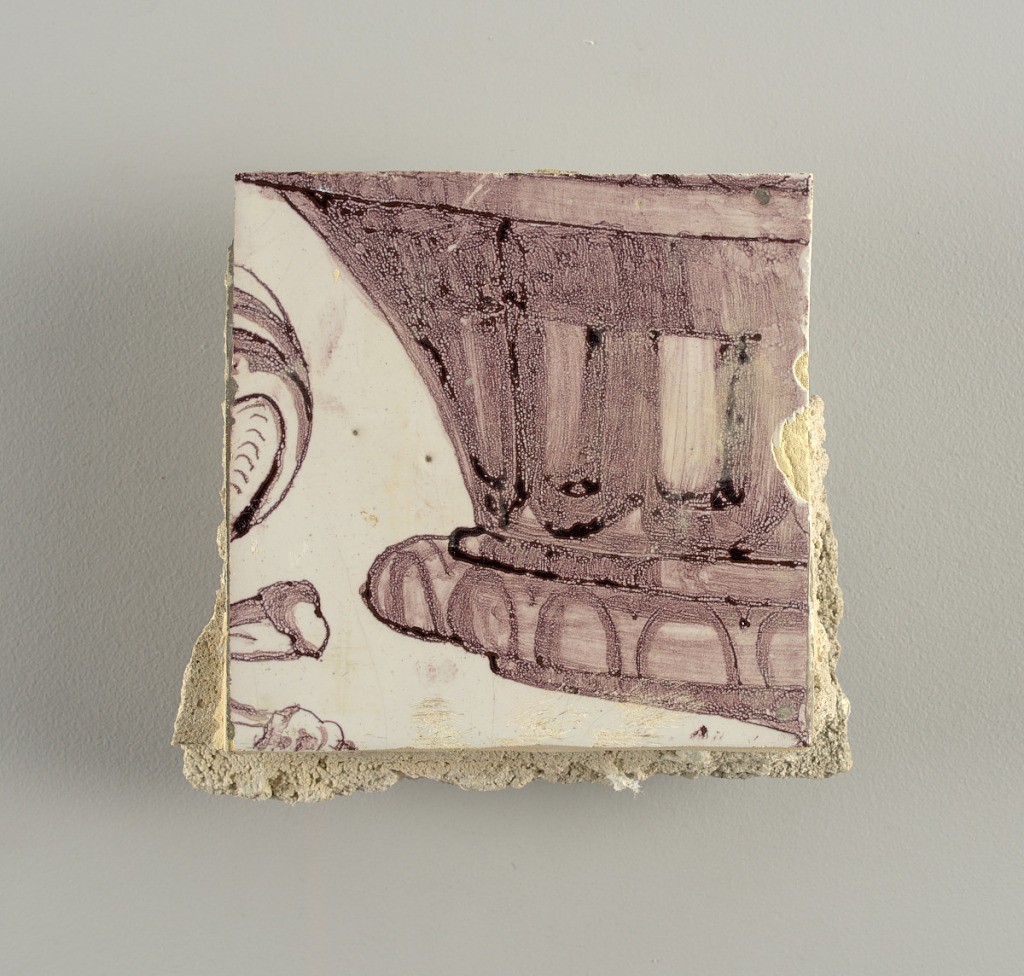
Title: Wall facing
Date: ca. 1725
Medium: Tin-glazed earthenware, underglaze
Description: Horizontal rectangle.  Thirty-seven tiles wide and twenty-one high with opening for door or window nineteen and one-half tiles high and twelve wide.  To left and right of opening, centered canopy above. Left, woman representing Hope, right, a sculputure urn.  Centered above opening, a mascaron.  Arabesque design of foliage.